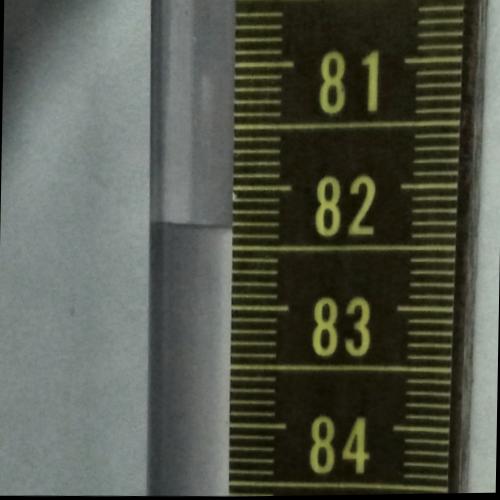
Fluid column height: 82.3 cm